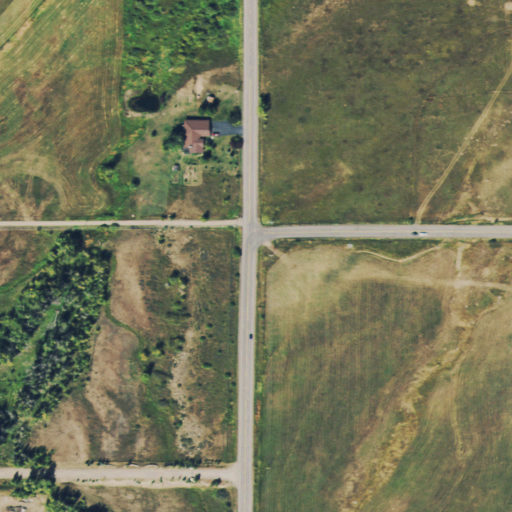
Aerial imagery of plain(s) in Colorado named Strawberry Park containing pasture, shrub, open development, woody wetlands, and low intensity development